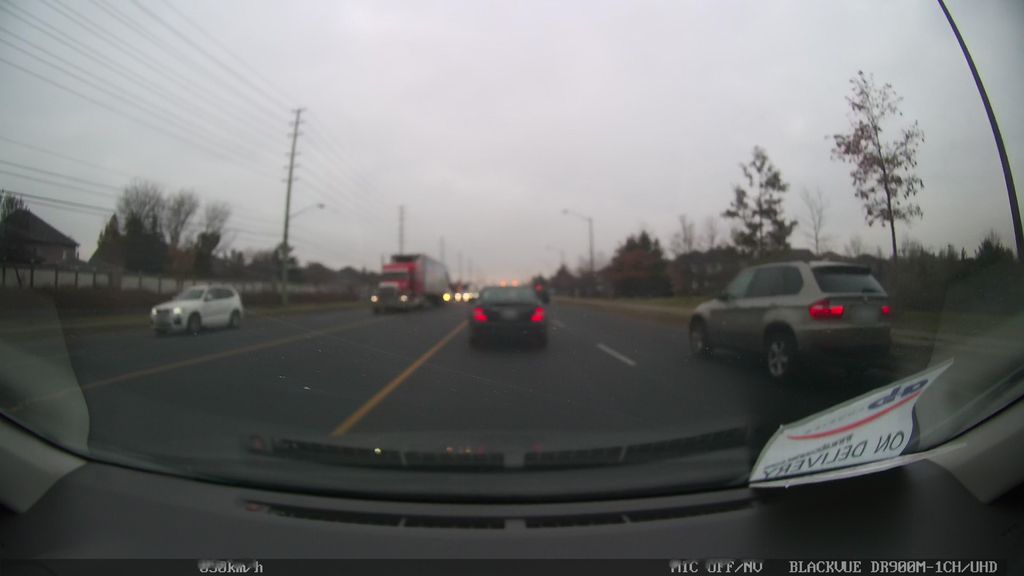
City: toronto